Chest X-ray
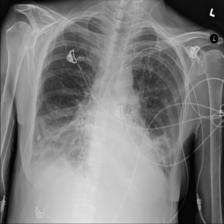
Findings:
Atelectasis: negative
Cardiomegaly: negative
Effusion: positive
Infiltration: positive
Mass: negative
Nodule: negative
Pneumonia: negative
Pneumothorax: negative
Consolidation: negative
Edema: negative
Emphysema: negative
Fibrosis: negative
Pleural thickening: negative
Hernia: negative